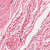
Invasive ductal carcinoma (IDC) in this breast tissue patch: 0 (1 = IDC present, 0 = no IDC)